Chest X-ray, AP view. Patient: 10 years old, sex F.
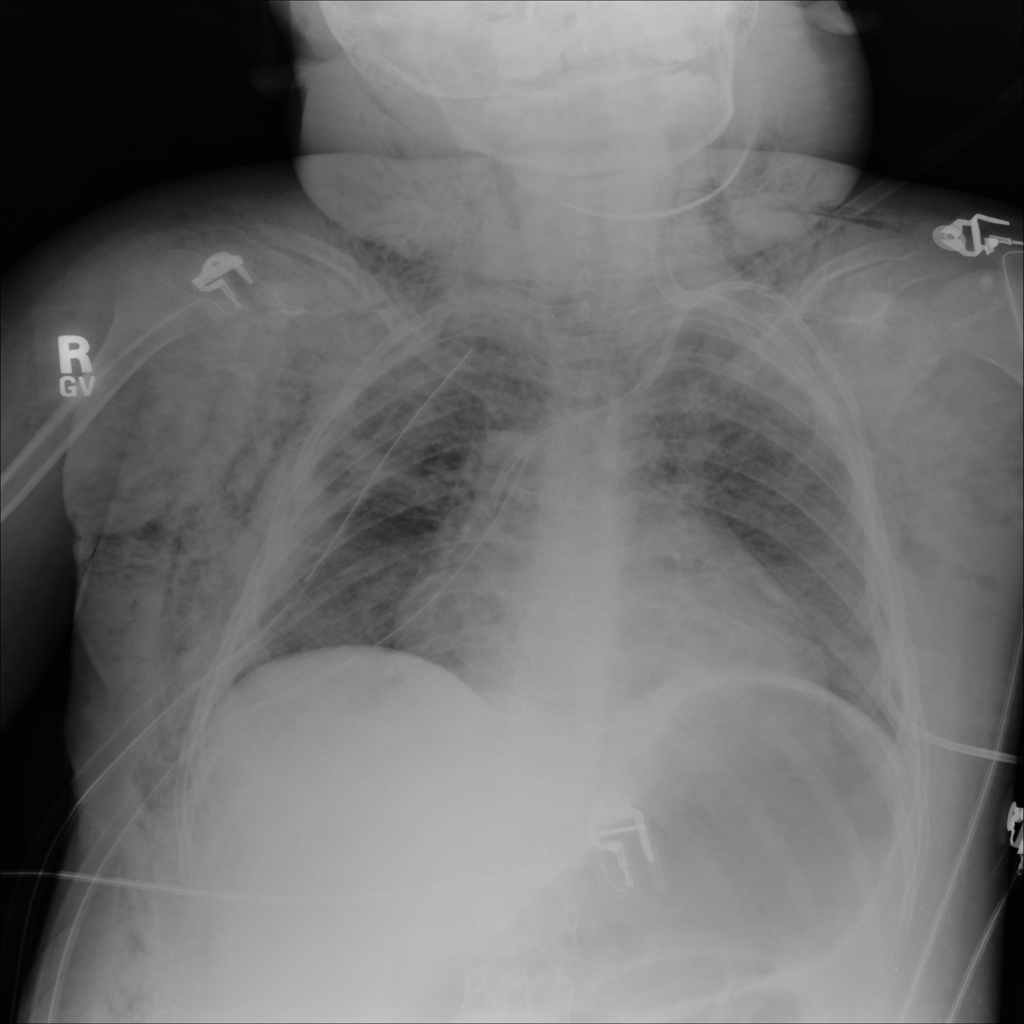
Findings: Emphysema